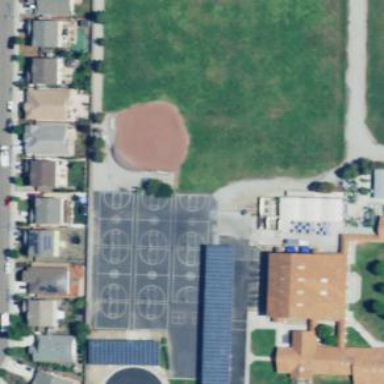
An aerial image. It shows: Paved basketball court.